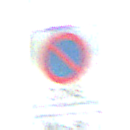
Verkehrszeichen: BeginnEingeschraenktesHalteverbotZone
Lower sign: ZeitangabenMitBeschraenkungAufWochentage2
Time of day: Midday
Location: Outdoor (Nature)
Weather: PartlyCloudy
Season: Autumn
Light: Natural